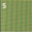
Piece: xx